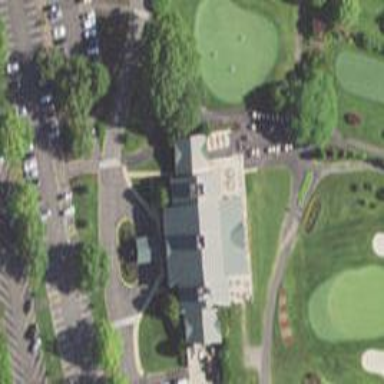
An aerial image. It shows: Commercial building that serves as golf club house.